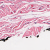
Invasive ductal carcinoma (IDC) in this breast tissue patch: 0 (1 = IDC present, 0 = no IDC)